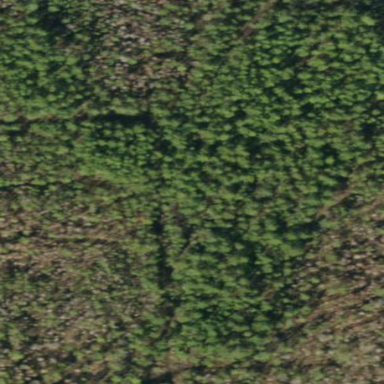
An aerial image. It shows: Woodland with needle-leaved trees.